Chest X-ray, AP view. Patient: 47 years old, sex M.
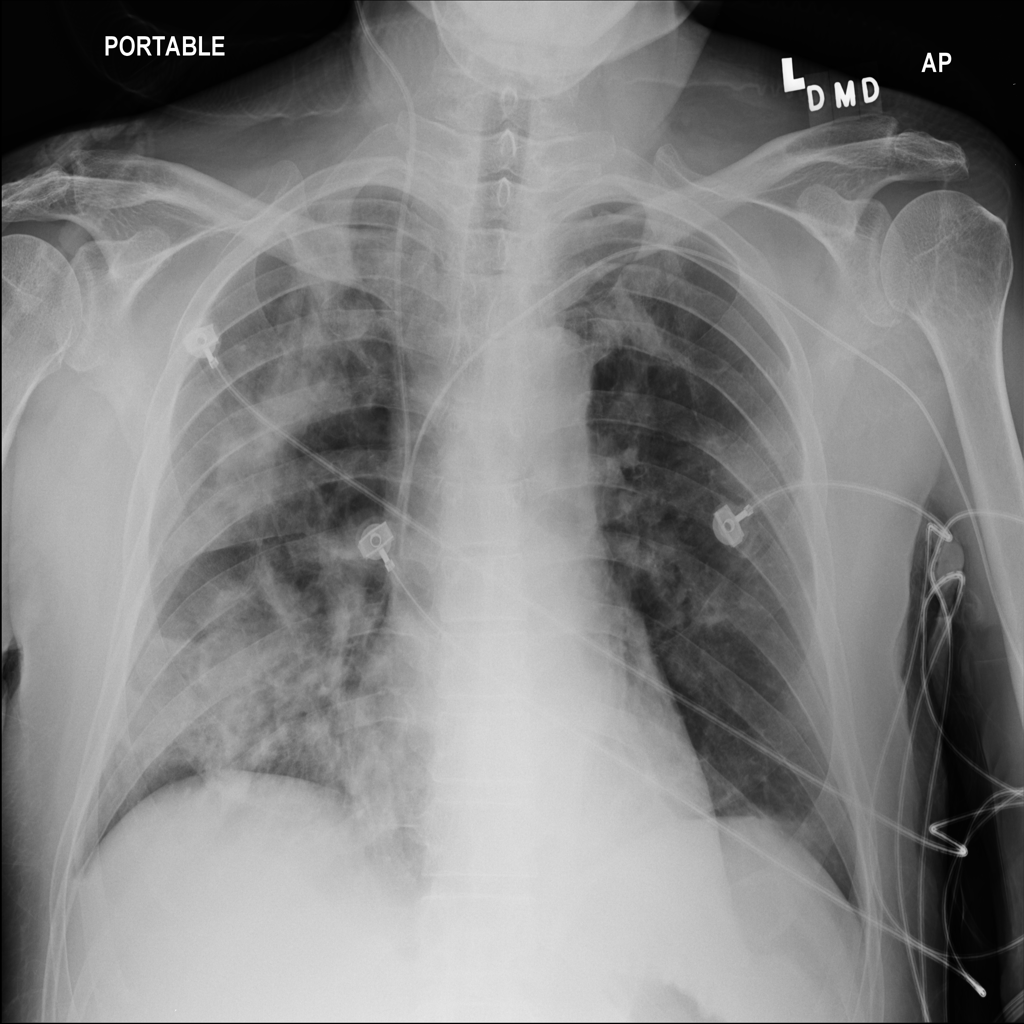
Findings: Infiltration, Pleural_Thickening